Question: I am trying to reproduce the basic TTS example
<URL>
When I type:
'''
using Windows.Phone.Speech.Synthesis.SpeechSynthesizer;
'''
The "Speech" namespace is not available. I am getting the following error:
> The type or namespace name 'Speech' does not exist in the namespace
'Windows.Phone' (are you missing an assembly reference?)
This is my reference folder:

Any ideas of what could be wrong?
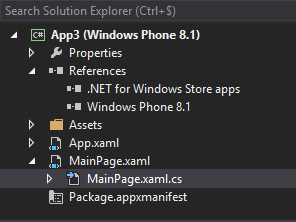
Answer: Your project is a Windows Phone 8.1 RT and not Silverlight.
The namespace Windows.Phone is available in Silverlight based apps only.
You can have a look at <URL> link.
In case, you want to create a Silverlight based app, you will have to create a new project having "(Windows Phone Silverlight)" at the end of the name and then try to create your app.